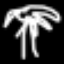
Label: palm tree